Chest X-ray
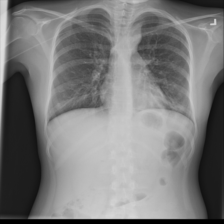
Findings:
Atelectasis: negative
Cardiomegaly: negative
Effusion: negative
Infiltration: negative
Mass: negative
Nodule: negative
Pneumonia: negative
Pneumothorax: negative
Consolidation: negative
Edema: negative
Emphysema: negative
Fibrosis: negative
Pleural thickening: negative
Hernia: negative